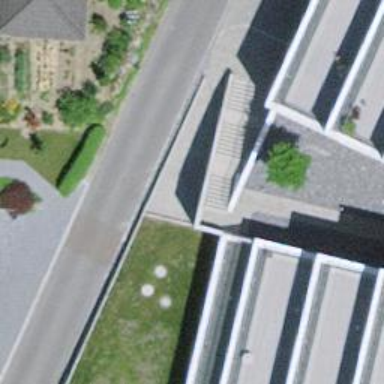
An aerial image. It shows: Road with steps.